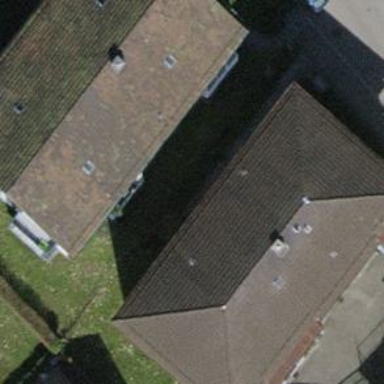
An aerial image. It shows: Hipped-roof apartment building with tile roofing.